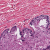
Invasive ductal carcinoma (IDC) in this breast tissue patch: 0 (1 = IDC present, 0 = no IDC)